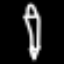
Label: pencil